Question: I am trying to build a WPF 'TreeView' with three layers. 'CountryReportTitle' is a string property and 'ArticleCategoryTitlesList' is a collection, both exposed from my 'ViewModel'. There is no class hierarchy defined. This is the structure I'm looking for:

This is my attempted Xaml but I'm getting an exception in the Xaml at runtime:
'''
{"Item has already been added. Key in dictionary: 'DataTemplateKey(ISESApp.ViewModels.ReportViewModel)' Key being added: 'DataTemplateKey(ISESApp.ViewModels.ReportViewModel)'"}
'''
Xaml:
'''
<TreeView ItemsSource="{Binding CountryReportTitle}">
<TreeView ItemsSource="{Binding CountryReportTitle}">
<TreeView.Resources>
<HierarchicalDataTemplate DataType="{x:Type local:ReportViewModel}"
ItemsSource="{Binding ArticleCategoryTitlesList}">
<TextBlock Text="{Binding CategoryTitle}" />
</HierarchicalDataTemplate>
<HierarchicalDataTemplate DataType="{x:Type local:ReportViewModel}"
ItemsSource="{Binding ArticleCatagoryTypesList}">
<TextBlock Text="{Binding ArticleTitle}" />
</HierarchicalDataTemplate>
<DataTemplate DataType="{x:Type local:ReportViewModel}">
<TextBlock Text="{Binding ArticleTitle}" />
</DataTemplate>
</TreeView.Resources>
</TreeView>
</TreeView>
'''
Local: is a namespace to my ViewModel:
'''
xmlns:local="clr-namespace:MyApp.ViewModels"
'''
What am I doing wrong, what is the best approach for this problem?
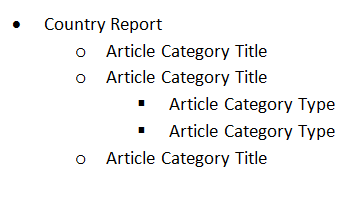
Answer: Here's my go-to example for treeviews.
Use a 'HierarchicalDataTemplate' for elements in the tree. Note that there are three layers, and each layer is its own type. This is for convenience, but you could define one type and use one template or any mix of types for your tree. Having different types represent different things in the tree makes using templates extremely convenient.
The data classes
'''
public class ViewModel
{
public ObservableCollection<ItemA> ItemsA { get; set; }
public ViewModel()
{
ItemsA = new ObservableCollection<ItemA>(new[]{
new ItemA{Name = "A one"},
new ItemA{Name = "A Two"},
new ItemA{Name = "A Three"},
});
}
}
public class ItemA
{
public ObservableCollection<ItemB> ItemsB { get; set; }
public string Name { get; set; }
public ItemA()
{
ItemsB = new ObservableCollection<ItemB>(new[]{
new ItemB{Name = "B one"},
new ItemB{Name = "B Two"},
new ItemB{Name = "B Three"},
});
}
}
public class ItemB
{
public ObservableCollection<ItemC> ItemsC { get; set; }
public string Name { get; set; }
public ItemB()
{
ItemsC = new ObservableCollection<ItemC>(new[]{
new ItemC{Name = "C one"},
new ItemC{Name = "C Two"},
new ItemC{Name = "C Three"},
});
}
}
public class ItemC
{
public string Name { get; set; }
}
'''
And the UI
'''
<TreeView ItemsSource="{Binding ItemsA}">
<TreeView.Resources>
<HierarchicalDataTemplate DataType="{x:Type t:ItemA}"
ItemsSource="{Binding ItemsB}">
<TextBlock Text="{Binding Name}" />
</HierarchicalDataTemplate>
<HierarchicalDataTemplate DataType="{x:Type t:ItemB}"
ItemsSource="{Binding ItemsC}">
<TextBlock Text="{Binding Name}" />
</HierarchicalDataTemplate>
<DataTemplate DataType="{x:Type t:ItemC}">
<TextBlock Text="{Binding Name}" />
</DataTemplate>
</TreeView.Resources>
</TreeView>
'''
gives you a simple treeview